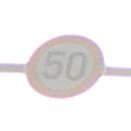
Verkehrszeichen: Geschwindigkeit50
Umgebung: Outdoor, Suburban
Tageszeit: SunriseSunset
Wetter: PartlyCloudy
Licht: Natural
Jahreszeit: NotSpecified
Kontrast: MediumContrast